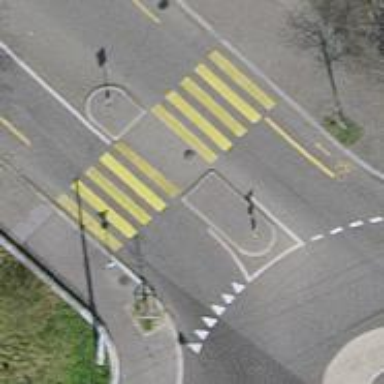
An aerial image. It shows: Marked uncontrolled crossing with island on the road.